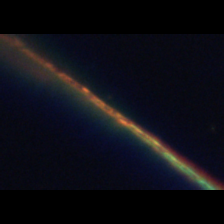
Taxon: Chaetoceros
Group: Diatoms